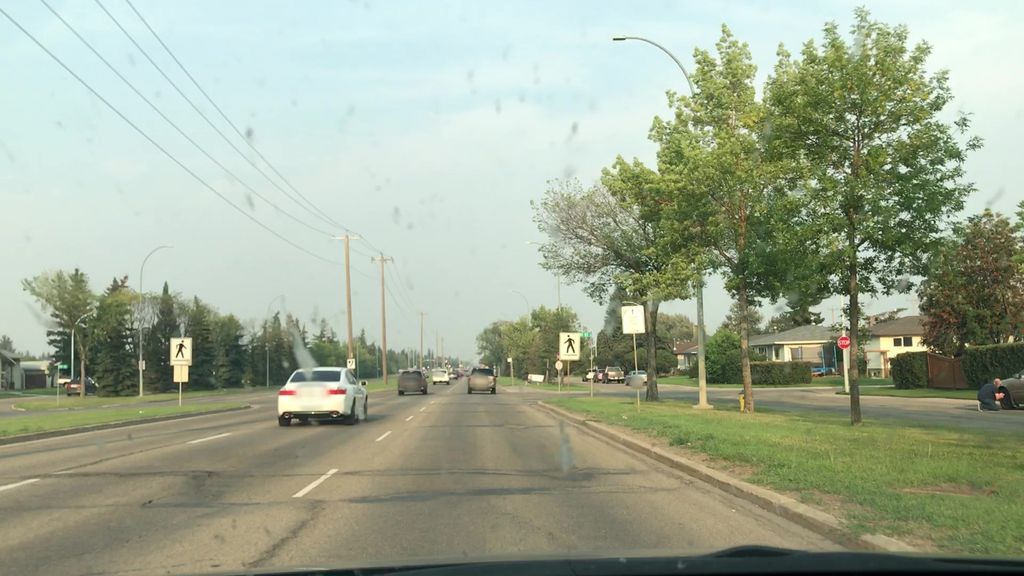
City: edmonton